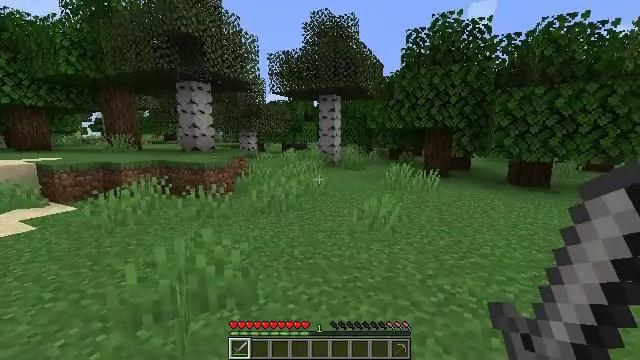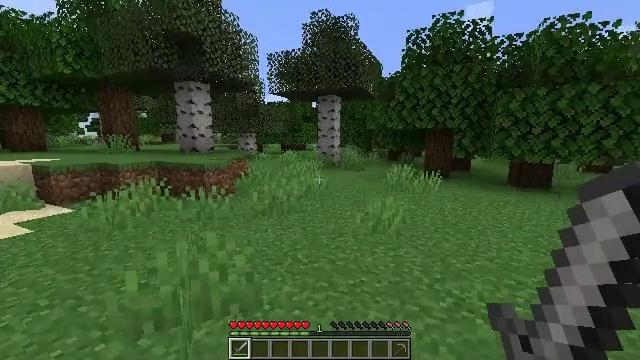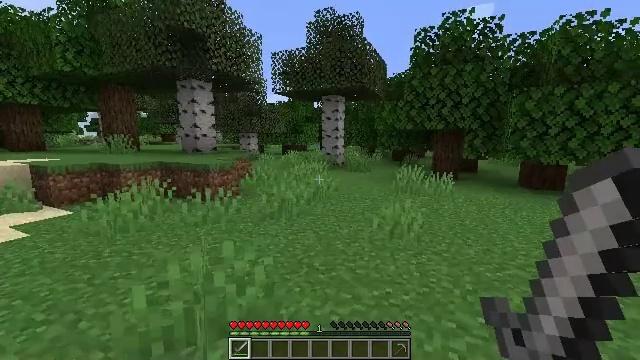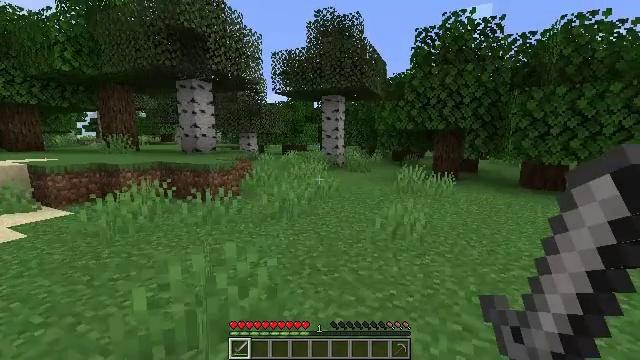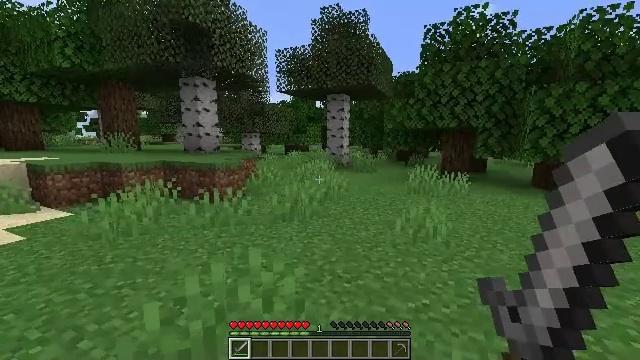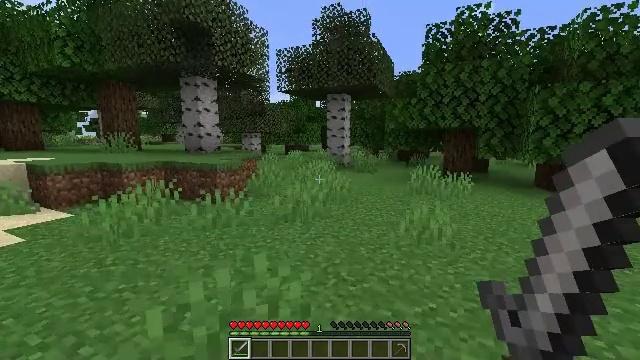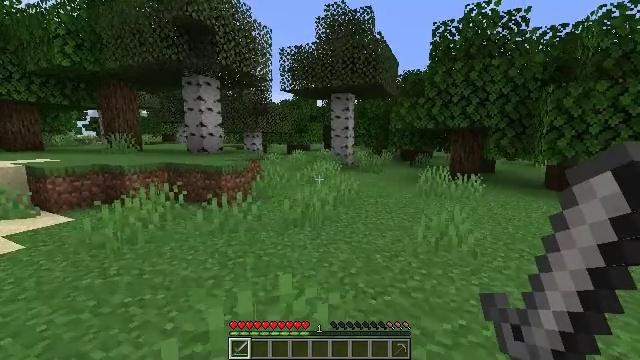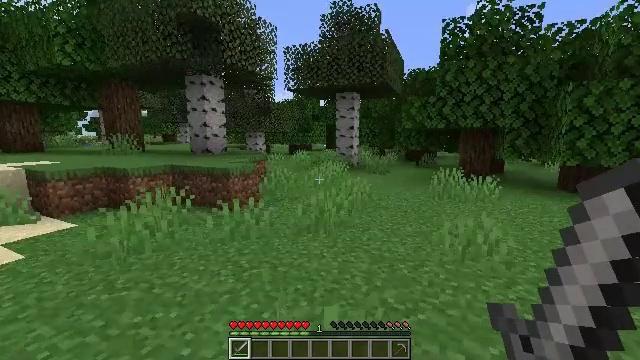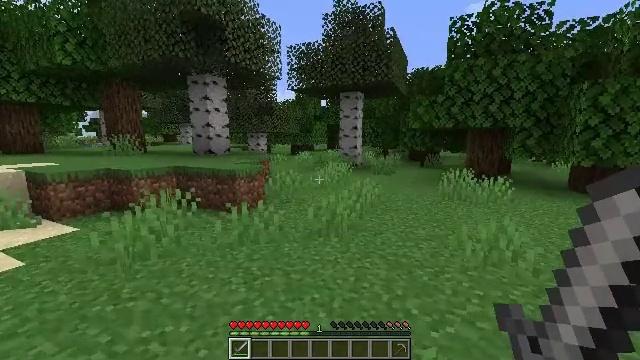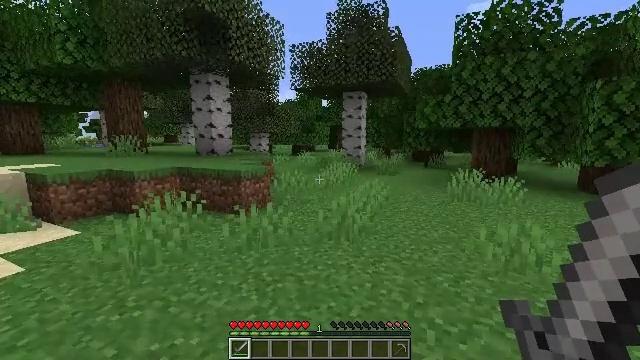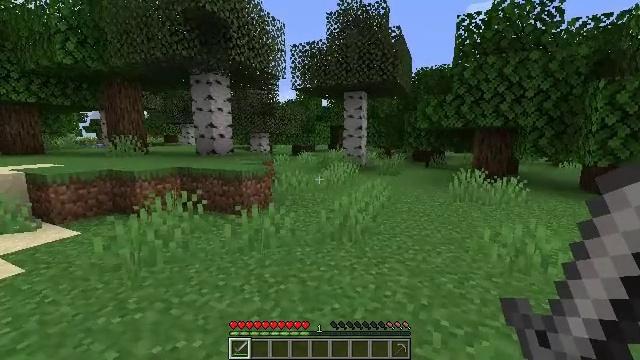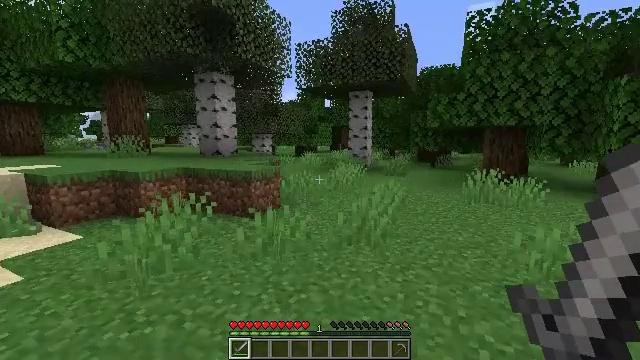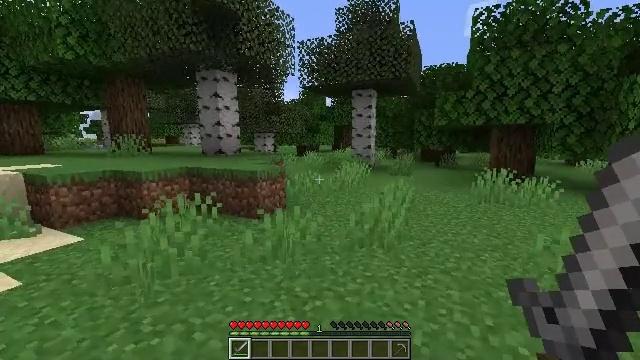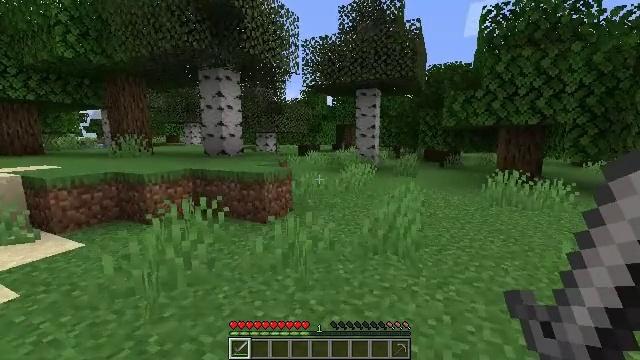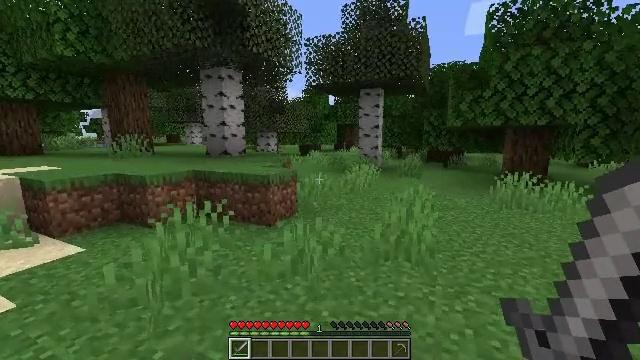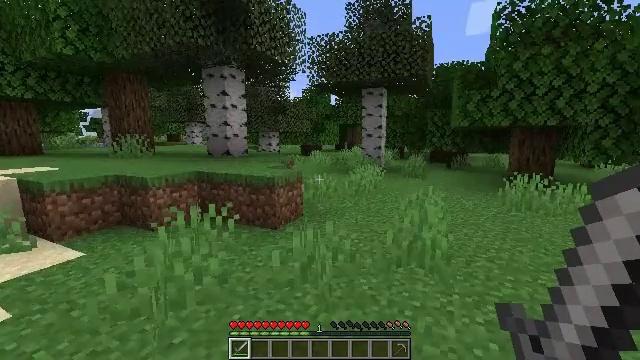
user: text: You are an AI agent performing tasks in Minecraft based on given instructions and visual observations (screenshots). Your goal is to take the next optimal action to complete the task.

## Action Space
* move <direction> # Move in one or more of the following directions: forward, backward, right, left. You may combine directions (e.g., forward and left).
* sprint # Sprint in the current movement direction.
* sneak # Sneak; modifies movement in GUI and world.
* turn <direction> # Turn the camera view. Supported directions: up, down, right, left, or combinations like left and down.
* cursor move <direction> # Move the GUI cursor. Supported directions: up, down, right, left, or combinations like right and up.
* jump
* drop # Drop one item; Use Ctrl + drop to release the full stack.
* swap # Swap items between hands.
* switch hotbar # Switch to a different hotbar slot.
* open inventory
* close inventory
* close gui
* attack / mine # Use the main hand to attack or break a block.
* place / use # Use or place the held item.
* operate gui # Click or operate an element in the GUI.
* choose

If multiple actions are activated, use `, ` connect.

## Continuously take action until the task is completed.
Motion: motion action
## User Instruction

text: Heat cod in the furnace to get cooked cod.
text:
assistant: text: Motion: move forward and move left
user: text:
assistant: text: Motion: move forward and move left
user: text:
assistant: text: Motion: move forward and move left
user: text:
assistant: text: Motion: move forward and move left
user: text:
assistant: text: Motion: move forward and move left
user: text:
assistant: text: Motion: move forward and move left
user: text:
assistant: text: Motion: move forward and move left
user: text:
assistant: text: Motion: move forward and move left
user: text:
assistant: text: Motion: move forward and move left
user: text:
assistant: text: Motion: move forward and move left
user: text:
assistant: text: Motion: move forward and move left
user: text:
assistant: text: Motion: move forward and move left
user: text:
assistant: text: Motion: move forward and move left
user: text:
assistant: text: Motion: move forward and move left
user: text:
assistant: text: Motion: move forward and move left
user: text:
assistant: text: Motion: move forward and move left
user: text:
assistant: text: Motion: move forward and move left
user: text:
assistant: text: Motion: move forward and move left
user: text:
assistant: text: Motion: move forward and move left, turn right
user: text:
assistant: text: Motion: move forward and move left, turn right
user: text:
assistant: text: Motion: move forward and move left, turn right
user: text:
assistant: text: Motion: move left, turn right
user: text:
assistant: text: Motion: move left, turn right
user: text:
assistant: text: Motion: move back and move left
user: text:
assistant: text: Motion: move back and move left
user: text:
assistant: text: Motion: move back and move left
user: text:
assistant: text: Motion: move back and move left
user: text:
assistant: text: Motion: move back and move left
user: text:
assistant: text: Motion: move back and move left
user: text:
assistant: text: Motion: move back and move left